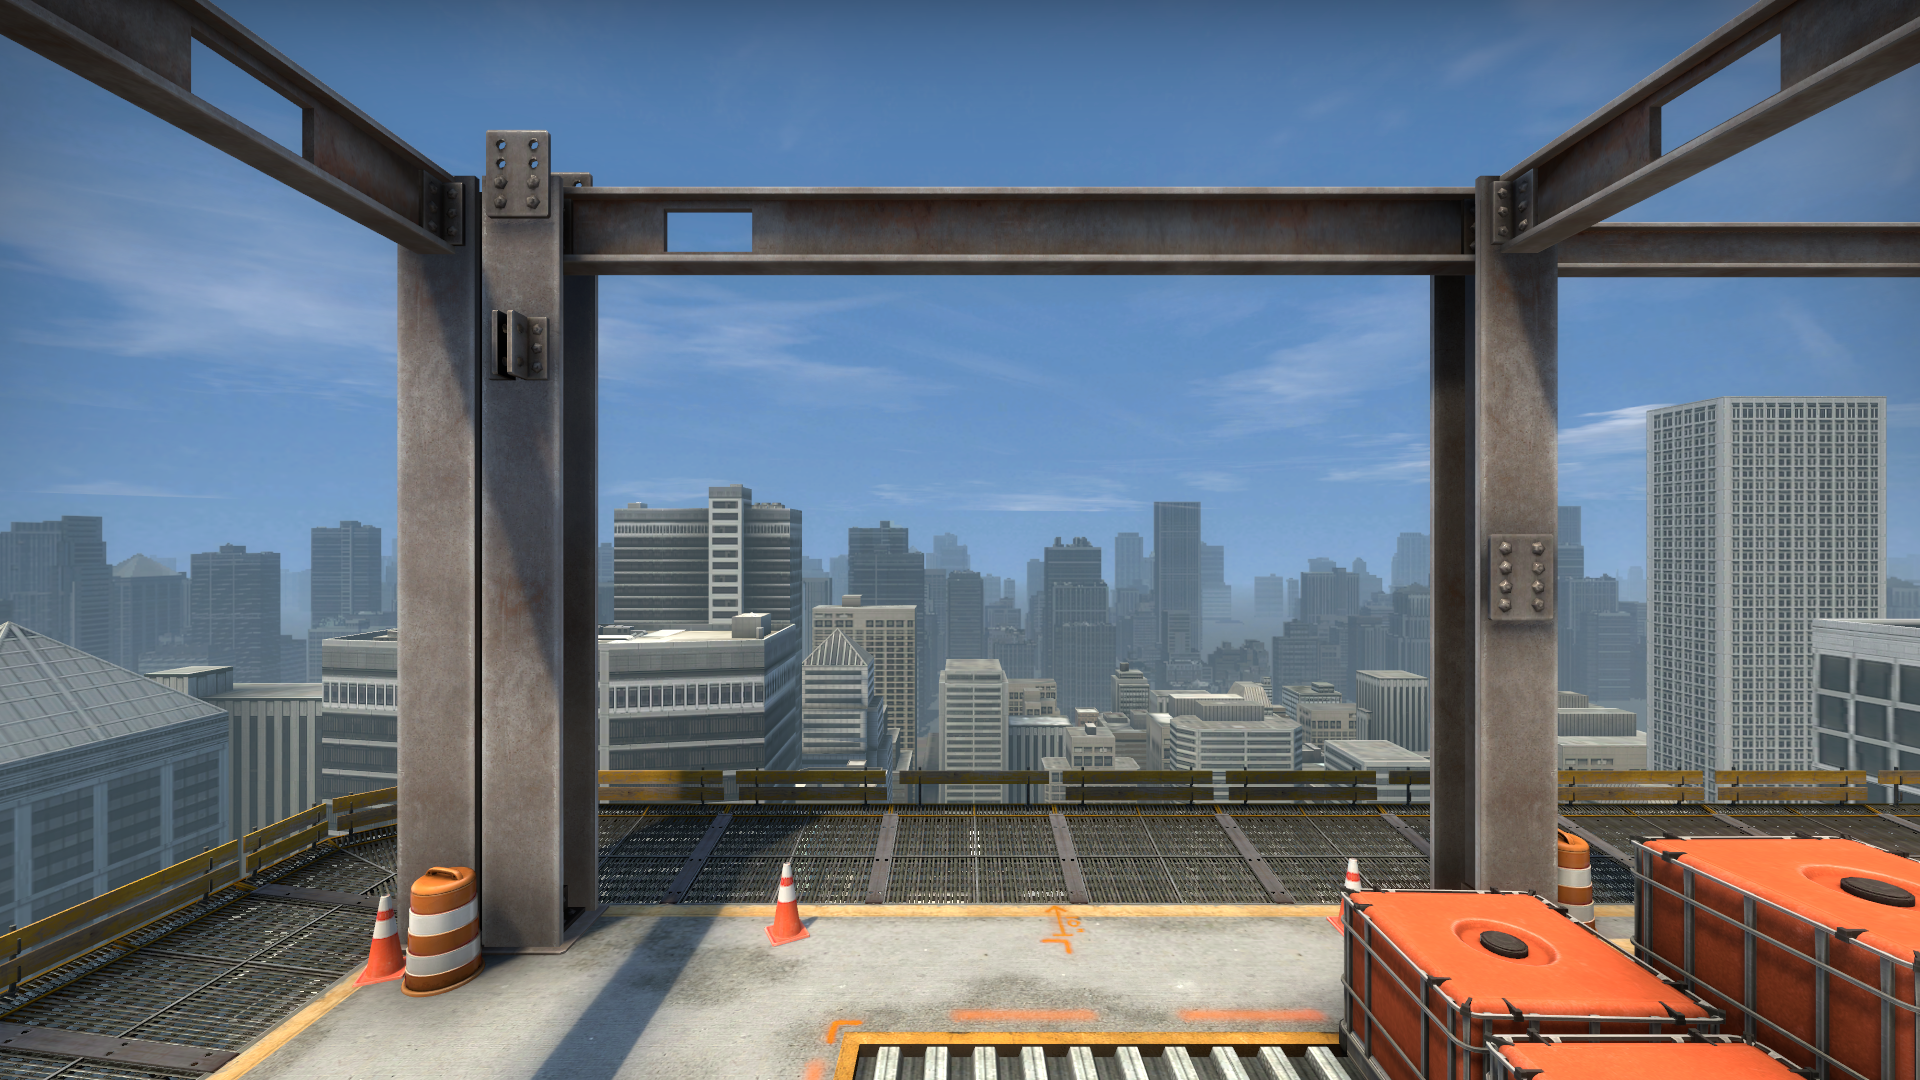
Map: de_vertigo